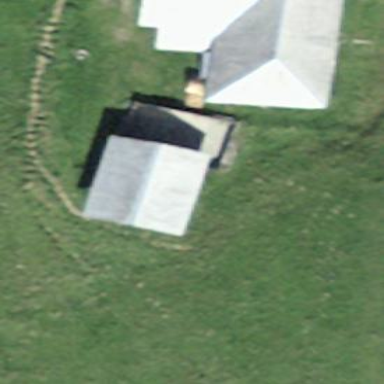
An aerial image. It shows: Sty building.